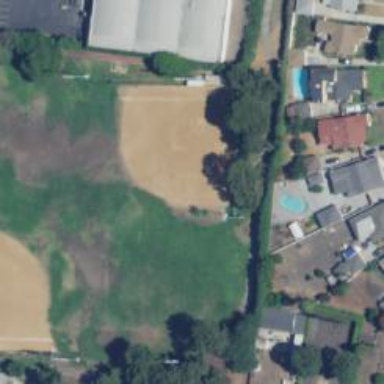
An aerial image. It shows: Baseball pitch for leisure and sports activities.